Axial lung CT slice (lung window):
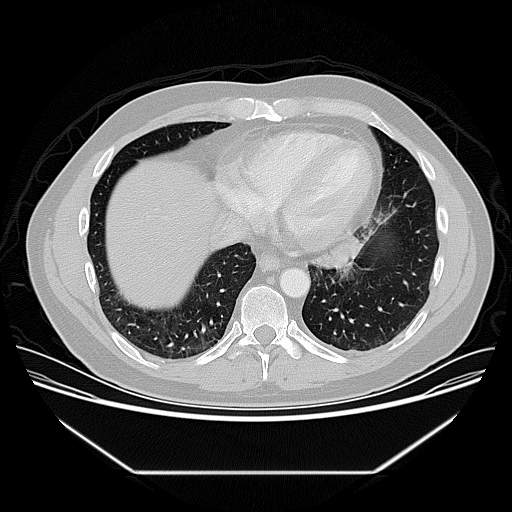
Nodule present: no